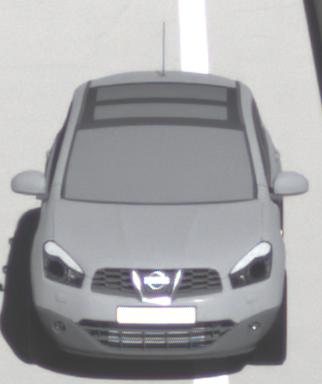
Make: Nissan
Model: Qashqai 1.6
Detailed model: Qashqai (J10)
Model produced from: 2010/03
Model produced until: 2010/08
Doors: 5
Color: gray
Road condition: dry road
Daytime: morning or afternoon
Contrast: high contrast